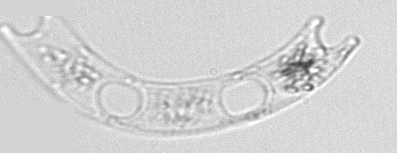
Label: Eucampia